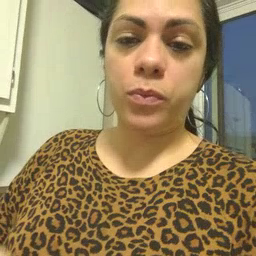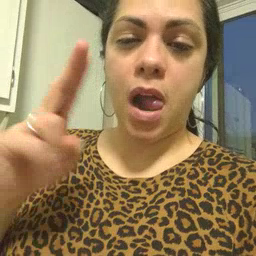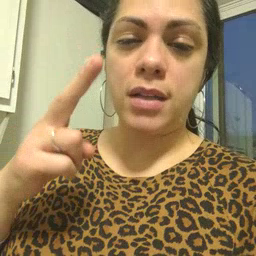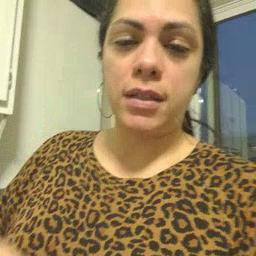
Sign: closet